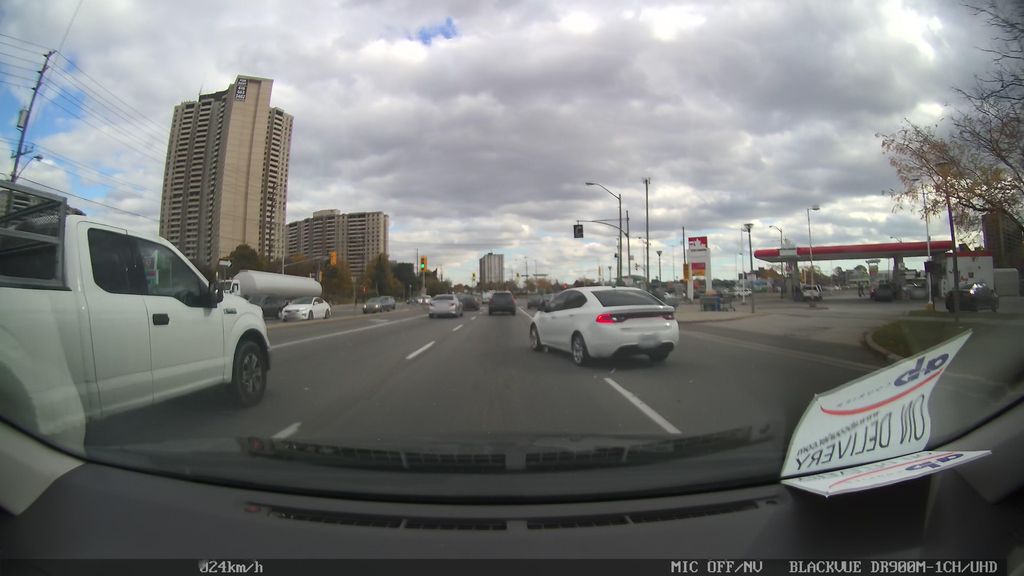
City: toronto